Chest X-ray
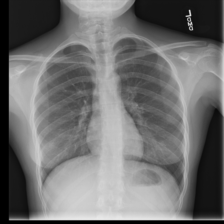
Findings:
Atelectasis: negative
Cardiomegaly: negative
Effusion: negative
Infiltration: negative
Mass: negative
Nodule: negative
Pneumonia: negative
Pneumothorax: negative
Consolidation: negative
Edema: negative
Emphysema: negative
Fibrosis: negative
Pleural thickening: negative
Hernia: negative